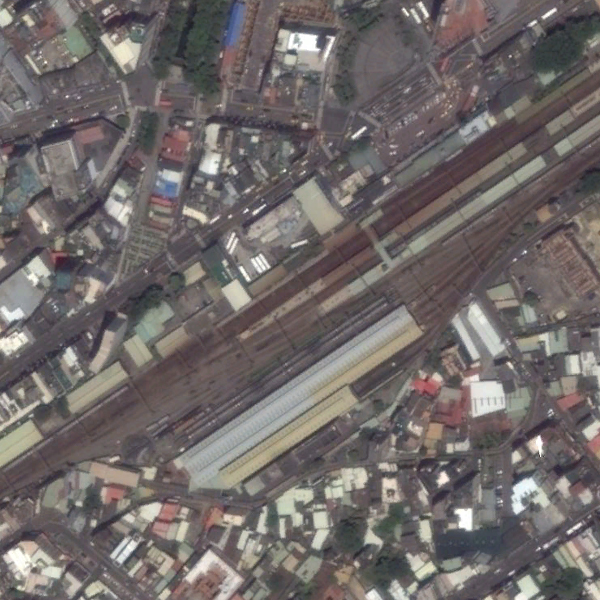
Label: RailwayStation